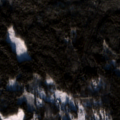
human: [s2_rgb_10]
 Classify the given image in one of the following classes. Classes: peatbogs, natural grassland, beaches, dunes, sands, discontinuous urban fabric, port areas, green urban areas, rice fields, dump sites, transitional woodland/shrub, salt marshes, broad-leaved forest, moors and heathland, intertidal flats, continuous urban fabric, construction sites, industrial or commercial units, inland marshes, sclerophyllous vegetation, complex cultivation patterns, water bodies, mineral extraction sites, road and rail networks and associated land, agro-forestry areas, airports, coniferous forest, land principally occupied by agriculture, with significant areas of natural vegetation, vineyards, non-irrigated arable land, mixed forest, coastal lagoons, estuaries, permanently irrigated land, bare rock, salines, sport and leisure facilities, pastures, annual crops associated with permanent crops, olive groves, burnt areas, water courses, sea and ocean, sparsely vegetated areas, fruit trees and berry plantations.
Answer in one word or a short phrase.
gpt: coniferous forest, mixed forest, transitional woodland/shrub